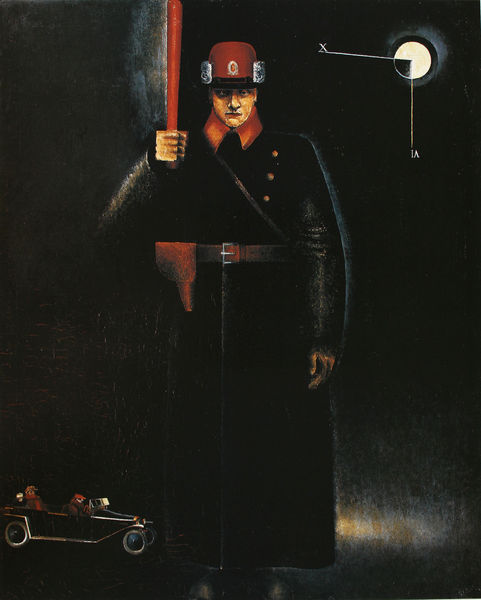
Titel: Der Milizsoldat
Künstler: Konstantin Wjalow
Standort: Moskau
Institution: Tretjakow-Galerie
Schlagwörter: mann, schwarz, rot, auto, mond, knüppel, polizist, gendarm, schlagstock, waffe, automobil, wachman